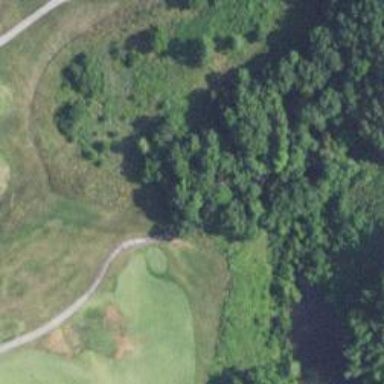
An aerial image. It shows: Pathway for golf carts.